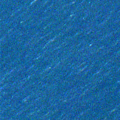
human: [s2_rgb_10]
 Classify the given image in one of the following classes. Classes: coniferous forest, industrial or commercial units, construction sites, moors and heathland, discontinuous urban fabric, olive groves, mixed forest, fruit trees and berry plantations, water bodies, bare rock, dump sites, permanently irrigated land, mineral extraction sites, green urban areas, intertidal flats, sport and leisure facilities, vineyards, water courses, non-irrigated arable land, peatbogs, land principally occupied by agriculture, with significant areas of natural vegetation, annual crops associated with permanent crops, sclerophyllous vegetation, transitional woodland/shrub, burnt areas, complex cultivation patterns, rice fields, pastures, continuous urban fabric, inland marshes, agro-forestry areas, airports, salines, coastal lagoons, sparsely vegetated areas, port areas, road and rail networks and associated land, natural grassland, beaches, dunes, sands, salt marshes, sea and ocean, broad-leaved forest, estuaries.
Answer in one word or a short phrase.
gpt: sea and ocean